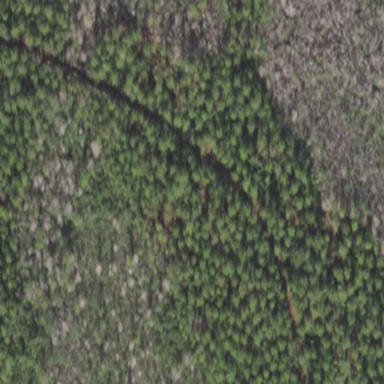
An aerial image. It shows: Forest with needle-leaved trees.